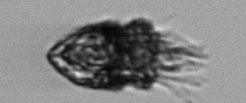
Label: Tintinnopsis